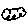
Label: cloud